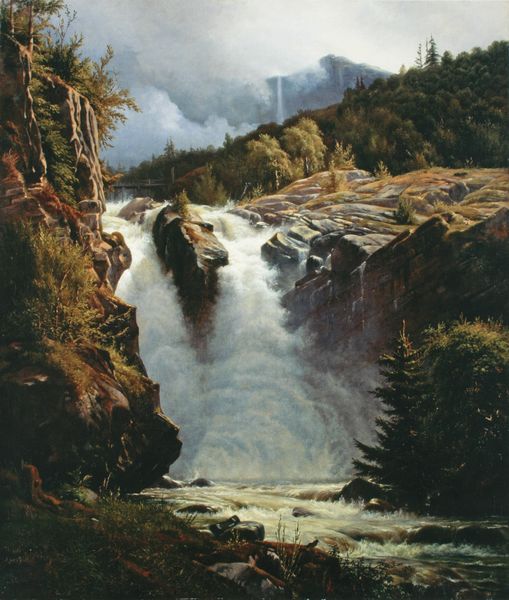
Titel: Norwegischer Wasserfall
Künstler: Louis Gurlitt
Standort: Flensburg
Institution: Museumsberg
Schlagwörter: baum, berg, felsen, gemälde, gestein, himmel, schatten, wasser, weiß, wolken, bäume, fluss, grün, landschaft, ufer, braun, grau, licht, vordergrund, gras, rot, wiese, wolke, malerei, stein, steine, öl, bach, natur, brücke, gebüsch, sonne, realismus, wald, wasserfall, gischt, berge, fels, gebirge, hang, sonnenlicht, mauer, nebel, romantik, schaum, strömung, tannen, dampf, wild, fallen, klippe, alpen, tanne, wurzeln, gebirgsbach, fichten, wildnis, koch, wildniss, steilwand, unberührt, s, hindergrund, herabstürze